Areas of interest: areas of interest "Yingdong Swimming Pool"
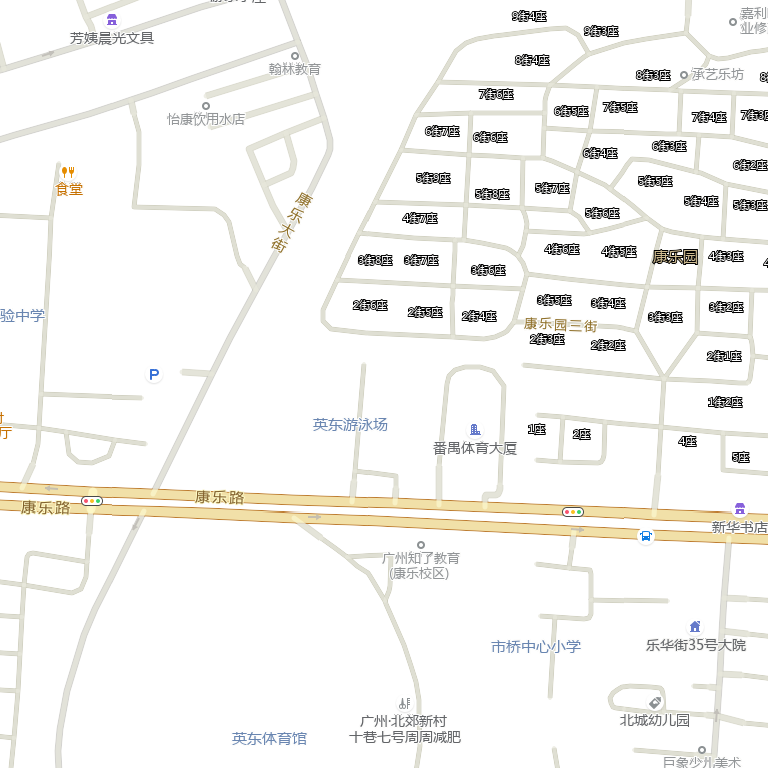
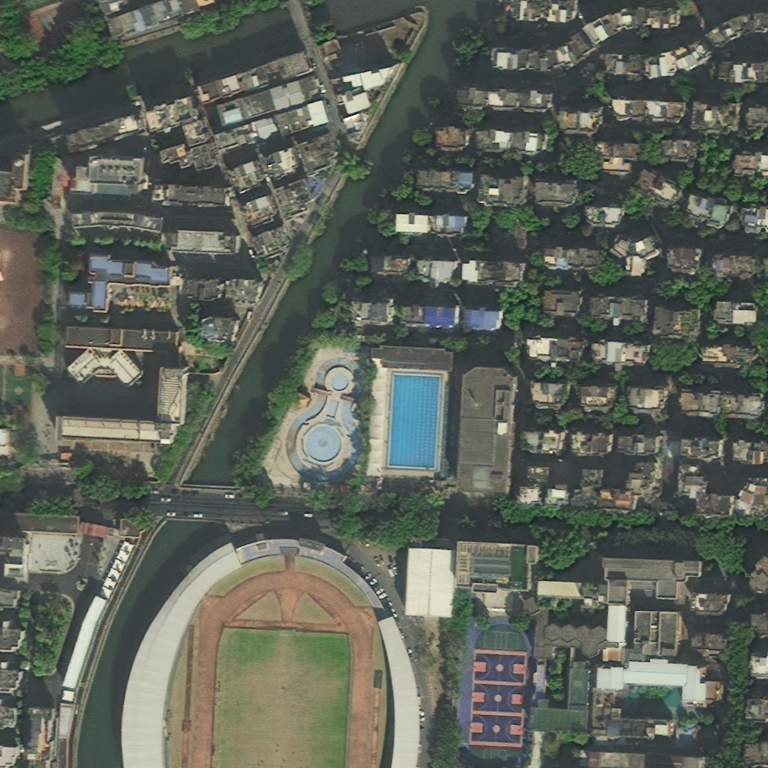